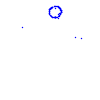
Particle: proton